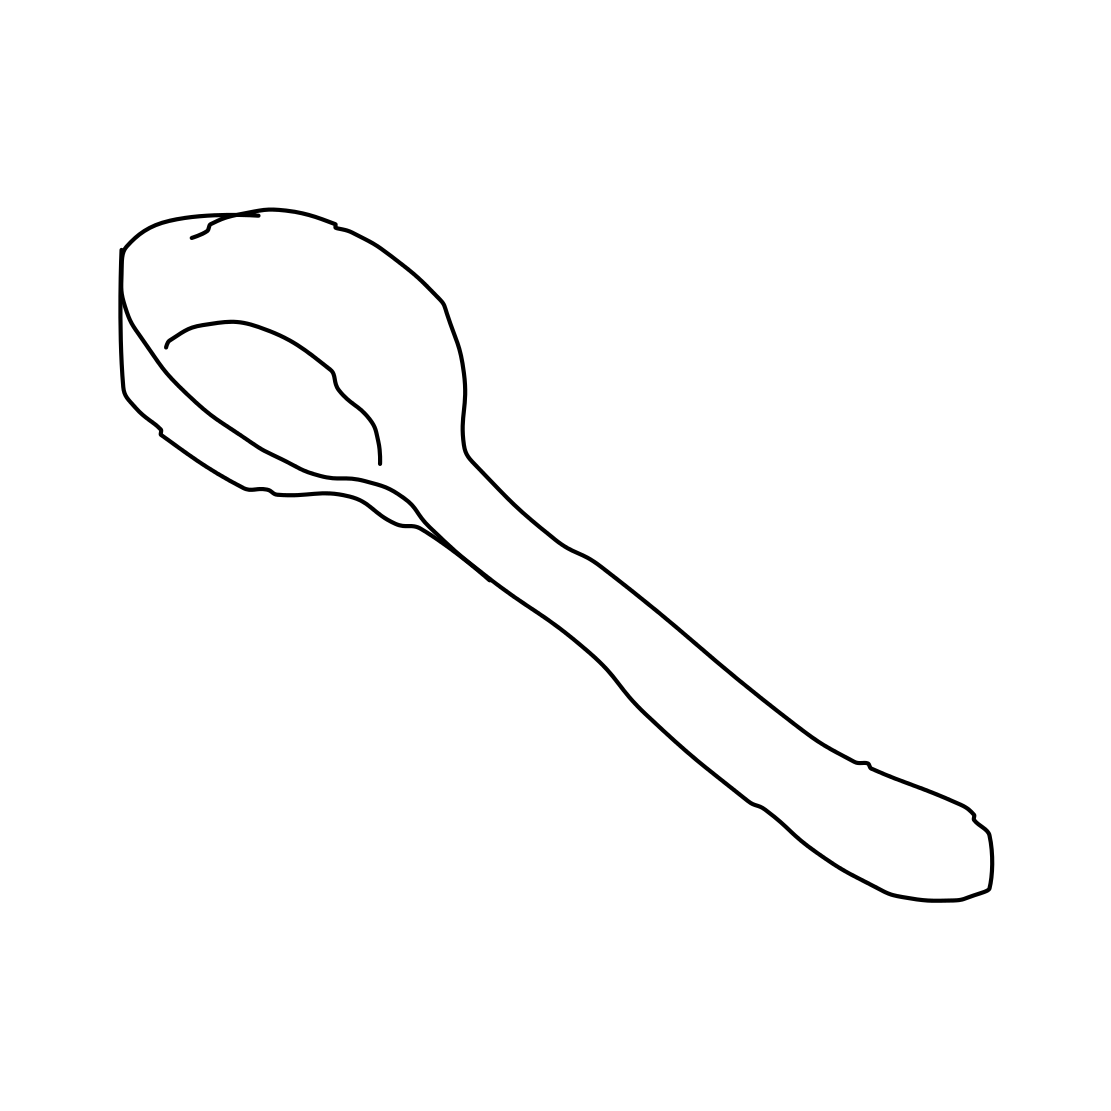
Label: spoon